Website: crate-barrel
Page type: account-selection
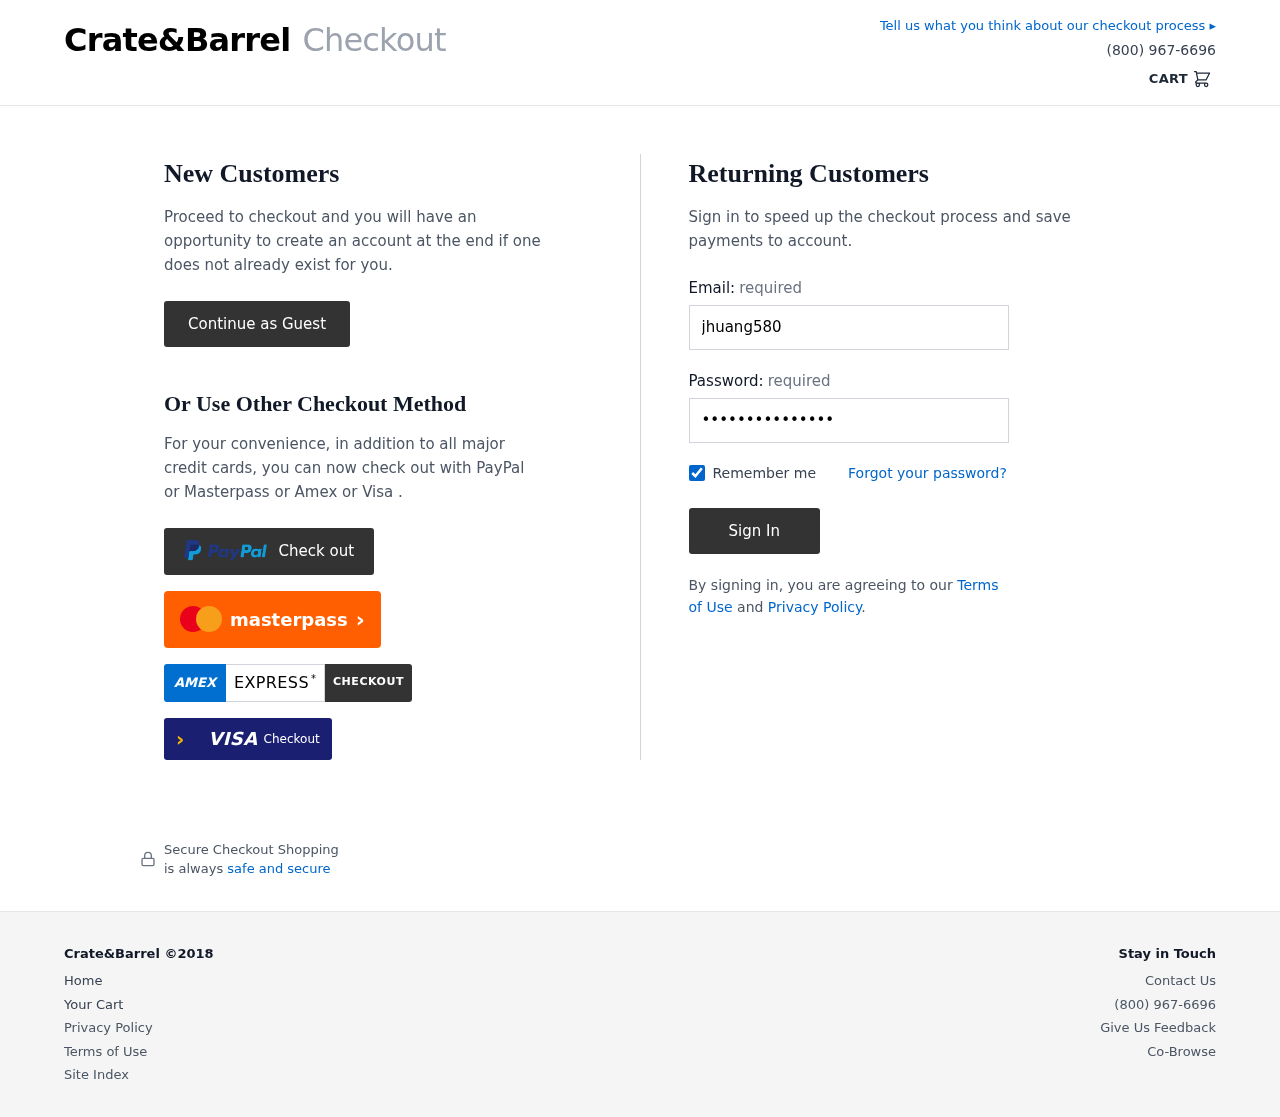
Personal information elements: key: PII_LOGIN_USERNAME
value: jhuang580